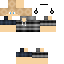
A male human skin with medium skin, wearing brown bald dressed in a blue tshirt and black shorts, featuring a closed mouth.